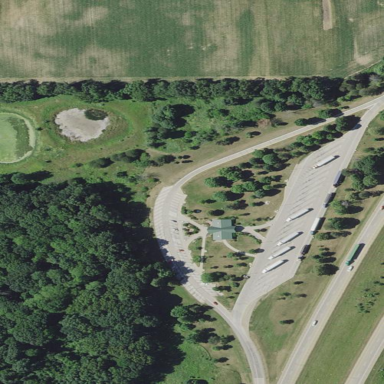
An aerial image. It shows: Rest area on the road.